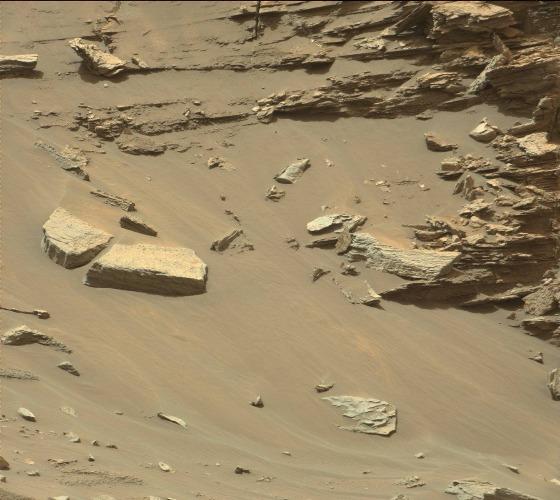
Terrain classes present: Bedrock, Gravel / Sand / Soil, Rock, Shadow